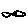
Label: fish